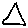
Label: triangle